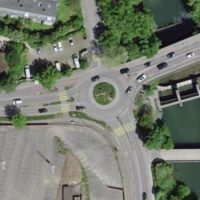
EUNIS habitat code: 54
Species observed at this site:
Tachybaptus ruficollis
Certhia brachydactyla
Corvus corone
Fulica atra
Anacamptis pyramidalis
Alcedo atthis
Dendrocopos major
Aegithalos caudatus
Buteo buteo
Spinus spinus
Chroicocephalus ridibundus
Gallinula chloropus
Cygnus olor
Erithacus rubecula
Pica pica
Garrulus glandarius
Columba livia
Falco tinnunculus
Corvus corax
Motacilla cinerea
Cyanistes caeruleus
Anas platyrhynchos
Sturnus vulgaris
Chloris chloris
Troglodytes troglodytes
Streptopelia decaocto
Corvus frugilegus
Aythya fuligula
Passer domesticus
Fringilla coelebs
Carduelis carduelis
Columba palumbus
Turdus merula
Phalacrocorax carbo
Parus major
Mergus merganser
Milvus milvus
Orchis militaris
Cinclus cinclus
Coccothraustes coccothraustes
Accipiter nisus